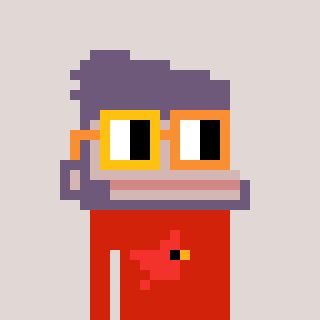
a pixel art character with square yellow and orange glasses, a ape-shaped head and a red-colored body on a warm background